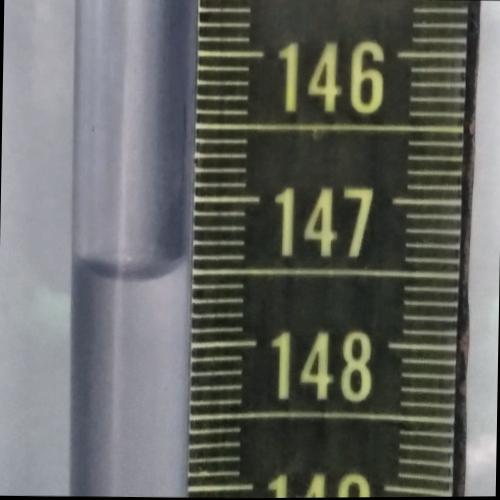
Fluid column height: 147.5 cm